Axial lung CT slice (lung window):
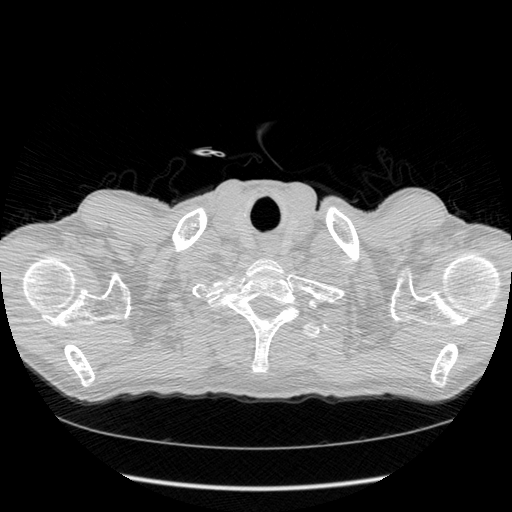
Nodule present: no